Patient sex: M
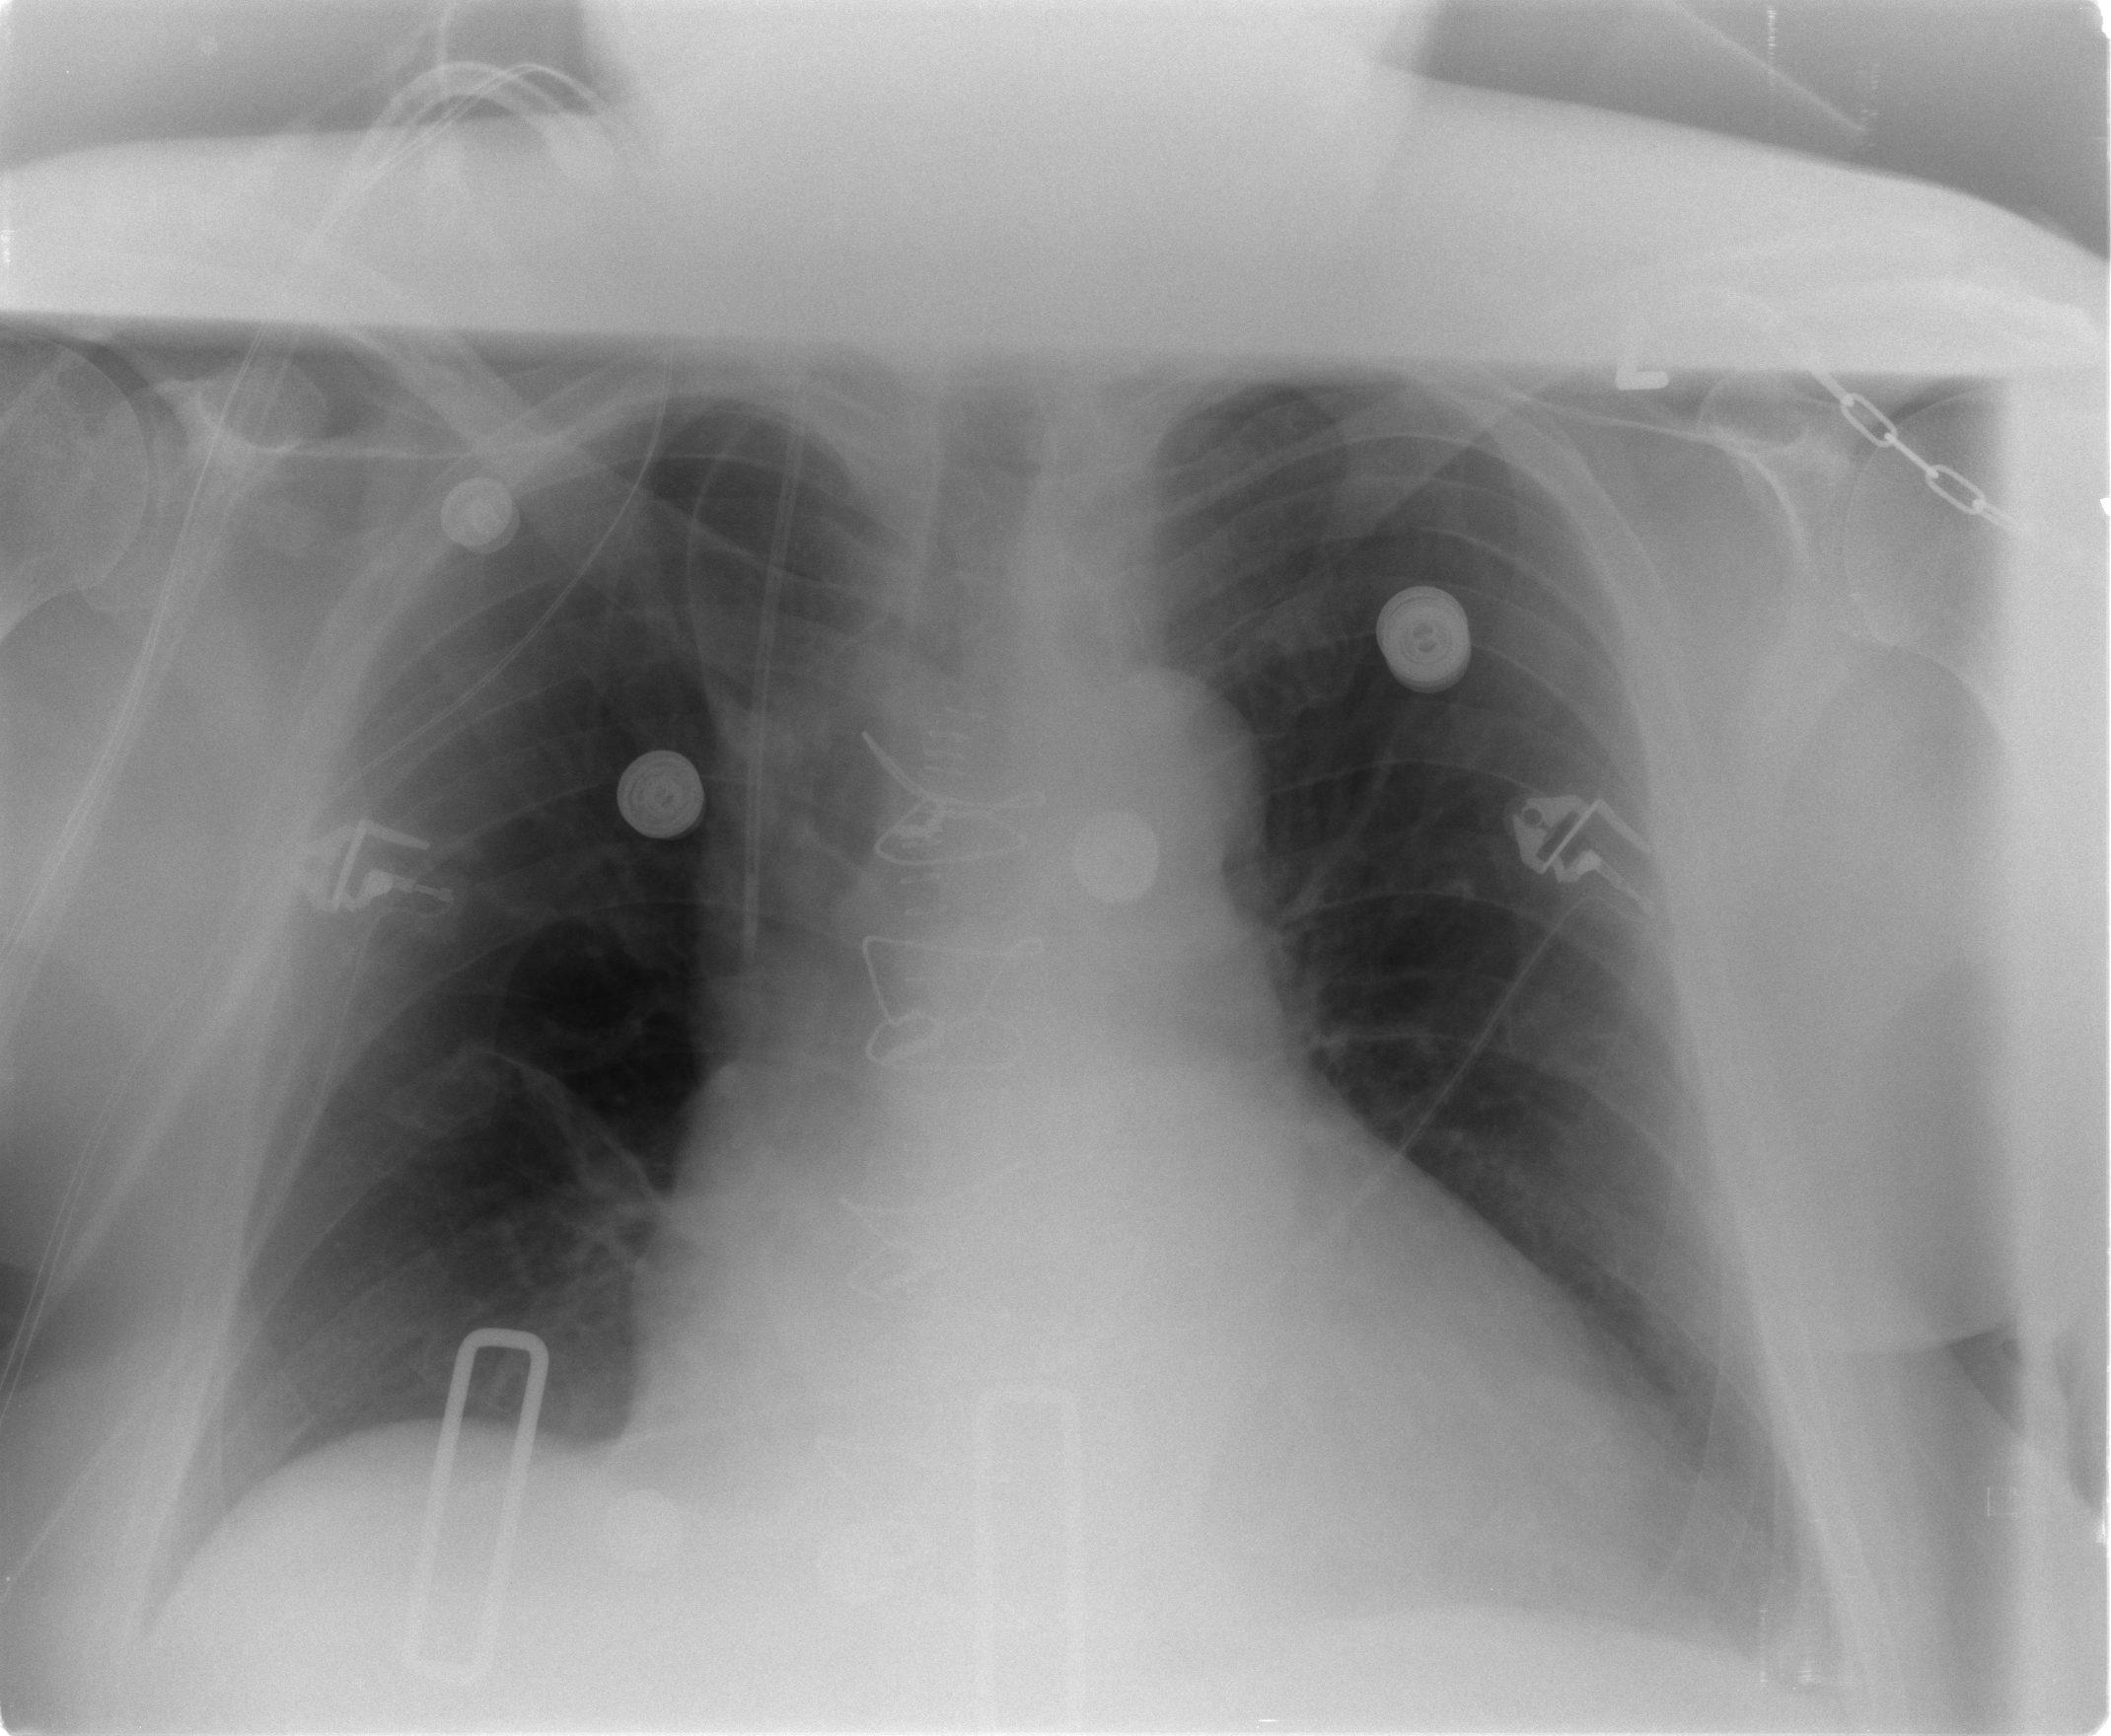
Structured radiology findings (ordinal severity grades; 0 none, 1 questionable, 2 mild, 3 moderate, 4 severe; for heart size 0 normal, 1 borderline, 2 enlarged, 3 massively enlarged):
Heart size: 2
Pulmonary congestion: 0
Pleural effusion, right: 0
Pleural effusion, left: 2
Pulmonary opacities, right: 0
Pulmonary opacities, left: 0
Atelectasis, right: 0
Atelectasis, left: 2